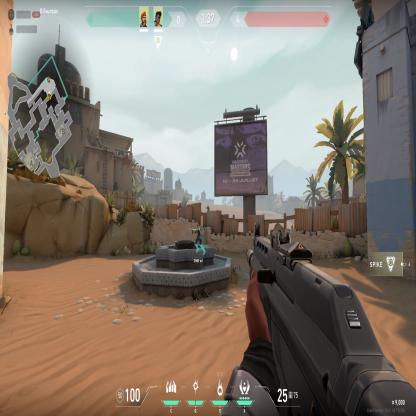
Label: teammate